Question: In this class I am just working with a binary file but every time I compile I get an array index out of bounds all I needed to do was enhance this code so instead of it reading and writing from a text file it does it using binary, my array list seems to be fine to me? any help would be appreciated
'''
import java.util.*;
import java.io.*;
import java.nio.file.*;
public final class ProductBinaryFile implements ProductDAO
{
private ArrayList<Product> products = null;
private Path productsPath = null;
private File productsFile = null;
private final String FIELD_SEP = " ";
public ProductBinaryFile()
{
productsPath = Paths.get("products.bin");
productsFile = productsPath.toFile();
**products = this.getProducts();**
}
public ArrayList<Product> getProducts()
{
// if the products file has already been read, don't read it again
if (products != null)
return products;
products = new ArrayList<>();
if (Files.exists(productsPath)) // prevent the FileNotFoundException
{
try (DataInputStream in = new DataInputStream(
new BufferedInputStream(
new FileInputStream(productsFile))))
{
// read all products stored in the file
// into the array list
String line = in.readUTF();
while(line != null)
{
String[] columns = line.split(FIELD_SEP);
String code = columns[0];
**String description = columns[1];**
String price = columns[2];
Product p = new Product(
code, description, Double.parseDouble(price));
products.add(p);
line = in.readUTF();
}
}
catch(IOException e)
{
System.out.println(e);
return null;
}
}
return products;
}
public Product getProduct(String code)
{
for (Product p : products)
{
if (p.getCode().equals(code))
return p;
}
return null;
}
public boolean addProduct(Product p)
{
products.add(p);
return this.saveProducts();
}
public boolean deleteProduct(Product p)
{
products.remove(p);
return this.saveProducts();
}
public boolean updateProduct(Product newProduct)
{
// get the old product and remove it
Product oldProduct = this.getProduct(newProduct.getCode());
int i = products.indexOf(oldProduct);
products.remove(i);
// add the updated product
products.add(i, newProduct);
return this.saveProducts();
}
private boolean saveProducts()
{
try (DataOutputStream out = new DataOutputStream(
new BufferedOutputStream(
new FileOutputStream(productsFile))))
{
// write all products in the array list
// to the file
for (Product p : products)
{
out.writeUTF(p.getCode() + FIELD_SEP);
out.writeUTF(p.getDescription() + FIELD_SEP);
out.writeDouble(p.getPrice());
}
}
catch(IOException e)
{
System.out.println(e);
return false;
}
return true;
}
}
'''
my text file am trying to read from:

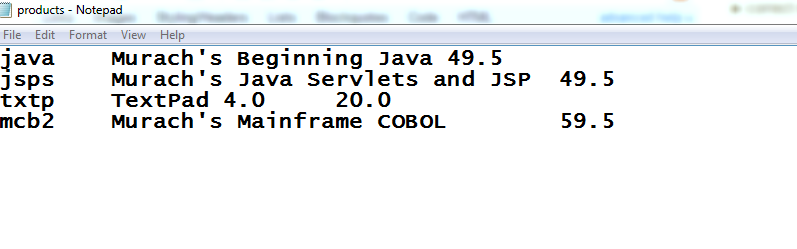
Answer: In below code, looks like your 'columns' array length is 1. So, it can not access [1]. It can only access [0]
'''
String[] columns = line.split(FIELD_SEP);
String code = columns[0];
**String description = columns[1];**
'''
Check the length of 'columns' array, by doing system out:
'''
System.out.println("columns length : " + columns.length)
'''
After your recent comment and new error point** to 'this.getProducts', I am assuming that your issue lies in 'productFile' content.
'''
BufferedReader in = new BufferedReader(new FileReader(productsFile));
in.readLine();
'''
The way you are reading it is not right. Do what I have suggested. Then do split after reading the line.
'readUTF' is for reading characters which have been encoded using UTF-8. This simply means that this reads the data in the form of java primitive types. So that when you read, you can convert them directly back to java primitive type. Not recommend for reading normal UTF-8 string.
'readUTF' should only used when you have written in the form of java primitive types( 'writeUTF'). in the form of java primitive types.
The way you are reading and getting the result is perfectly fine. Because 'readUTF' is supposed to read java primitive types. Which is why you are getting (check text file) in 'line' variable. Check the way you are writing it. I don't know why you are doing string split when you are directly reading java primitive types. You need to keep doing 'readUTF' and create the 'Product' object out of it.